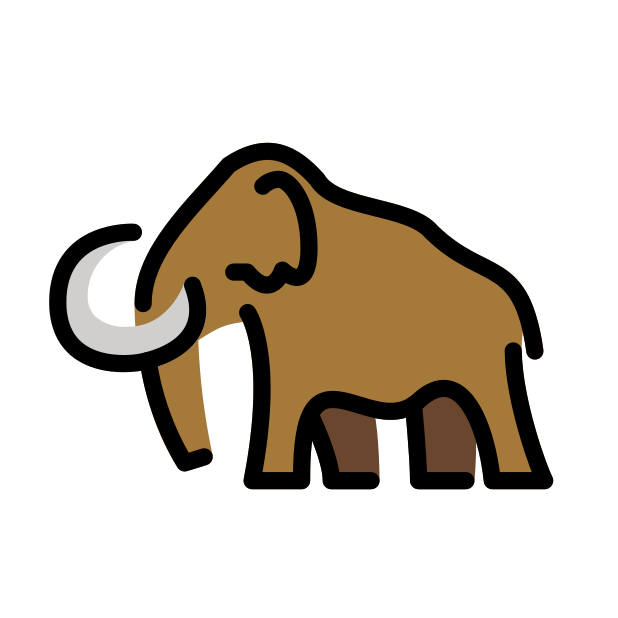
Emoji: 🦣
Name: mammoth
Unicode: 0x1f9a3